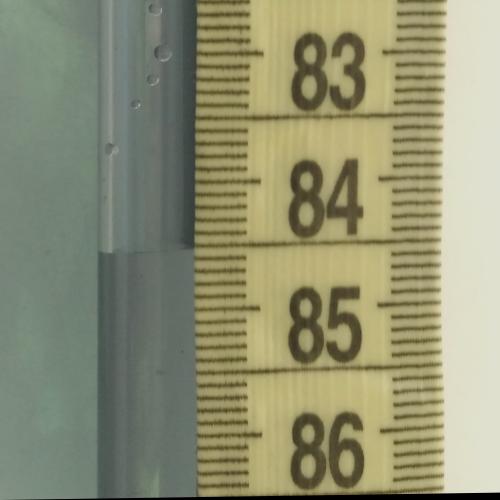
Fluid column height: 84.5 cm